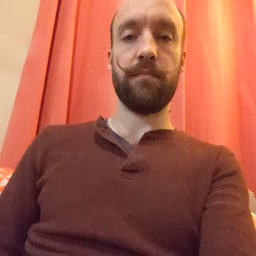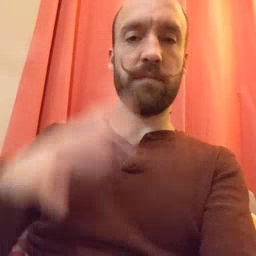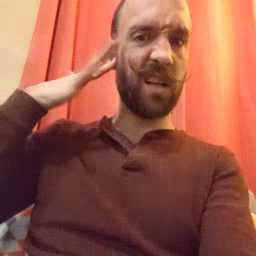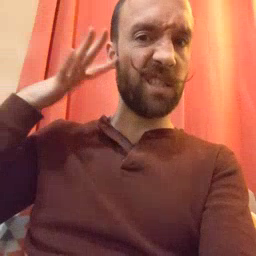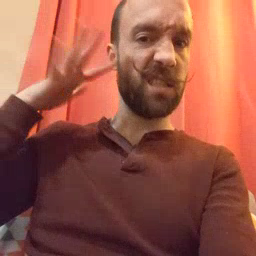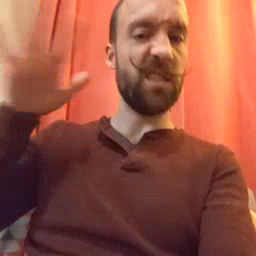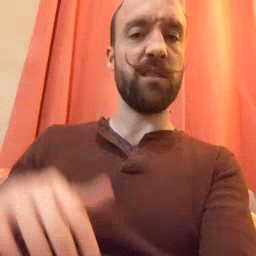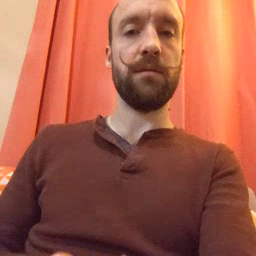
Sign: noisy